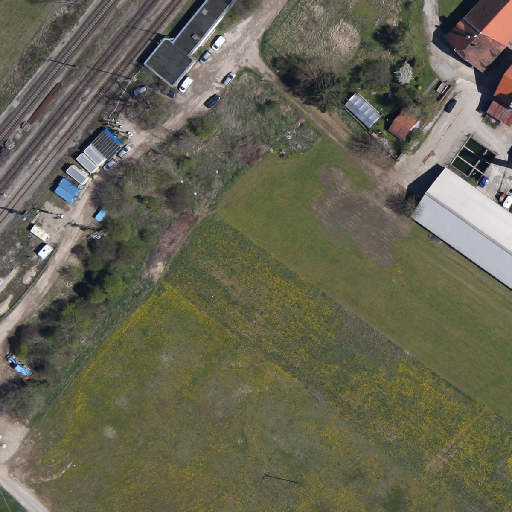
Referring expression: car